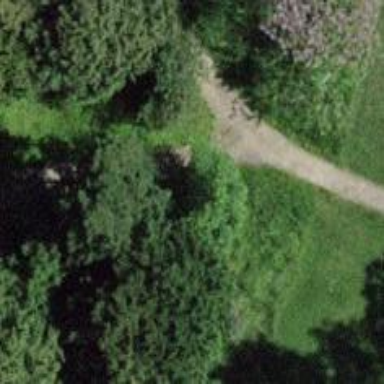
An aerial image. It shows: Unpaved footway.